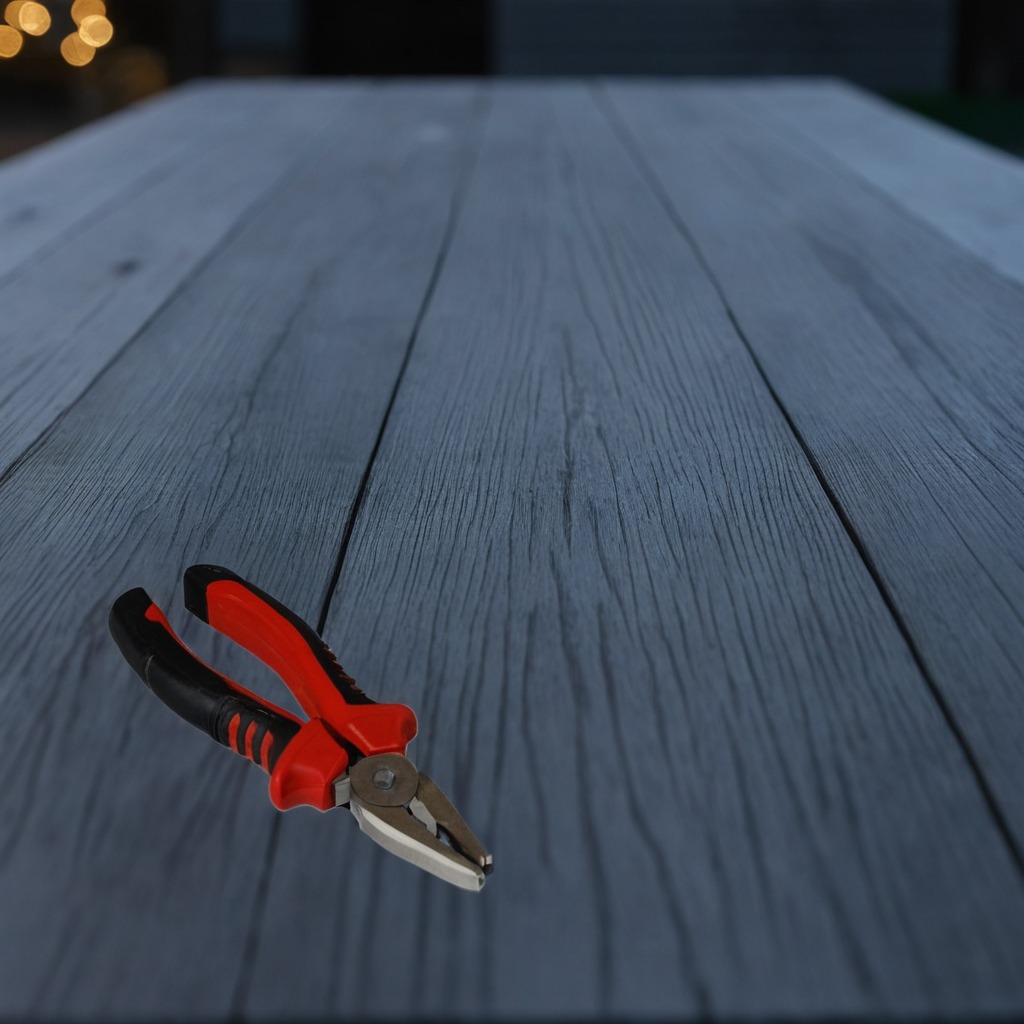
A plier lies on the table.